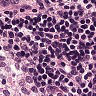
Metastatic tissue present: no